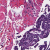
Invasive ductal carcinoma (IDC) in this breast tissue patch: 1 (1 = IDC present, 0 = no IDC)